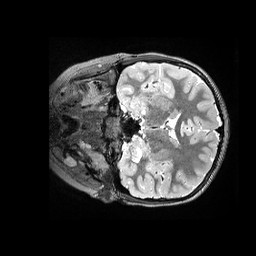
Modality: T2w
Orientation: coronal
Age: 8
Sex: female
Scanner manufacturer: siemens
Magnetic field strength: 3 T
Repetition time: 3.2 s
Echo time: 0.564 s